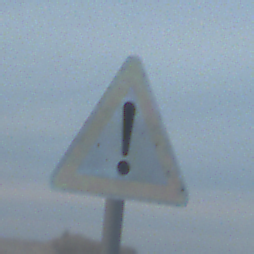
Verkehrszeichen: Gefahrenstelle
Umgebung: Outdoor, Beach
Tageszeit: SunriseSunset
Wetter: PartlyCloudy
Licht: Natural
Jahreszeit: NotSpecified
Kontrast: LowContrast